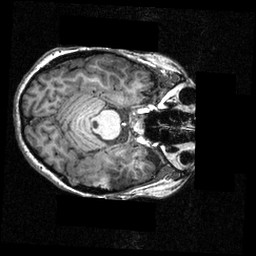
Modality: T1w
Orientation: axial
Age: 21
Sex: female
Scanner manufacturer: siemens
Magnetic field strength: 3.951 T
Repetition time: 1.5 s
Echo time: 0.00335 s